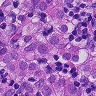
Metastatic tissue present: yes